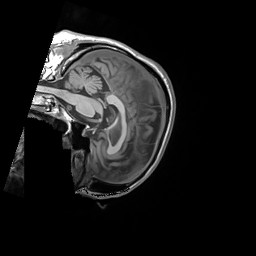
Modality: T1w
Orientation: sagittal
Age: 73
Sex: male
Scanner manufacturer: siemens
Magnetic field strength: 3 T
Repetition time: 1.55 s
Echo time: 0.00234 s